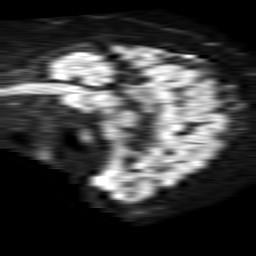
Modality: TRACE
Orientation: sagittal
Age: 73
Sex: male
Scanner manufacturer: philips
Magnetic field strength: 1.5 T
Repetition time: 4.6 s
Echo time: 0.08631 s